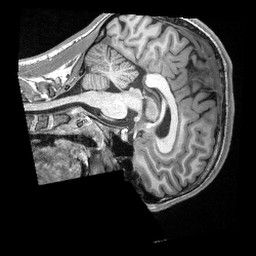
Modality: T1w
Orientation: sagittal
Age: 19
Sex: male
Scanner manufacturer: siemens
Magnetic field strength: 3 T
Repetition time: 2.3 s
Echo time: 0.00308 s